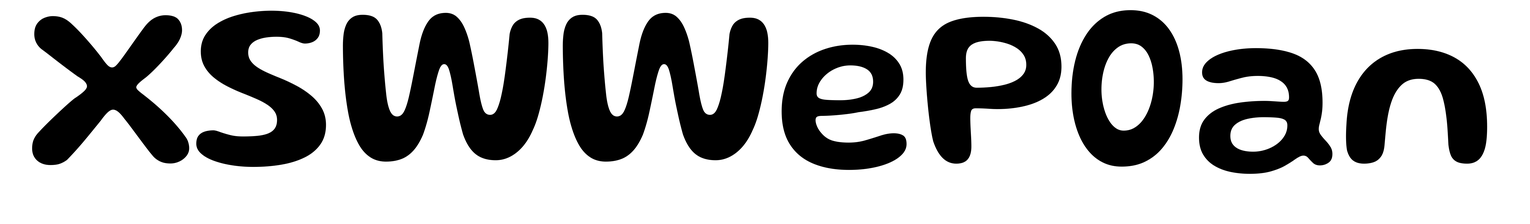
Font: Gluten_Medium